Interaction volume radius: 5 \u00c5
Interaction volume height: 20 \u00c5
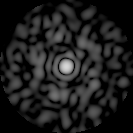
Disorder parameter: 0.8114